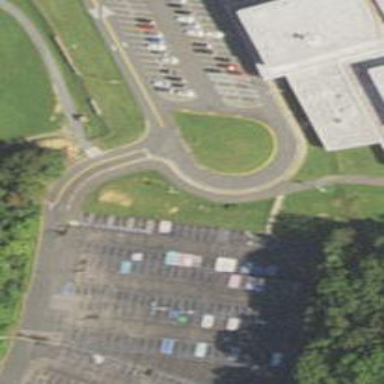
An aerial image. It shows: Parking space.